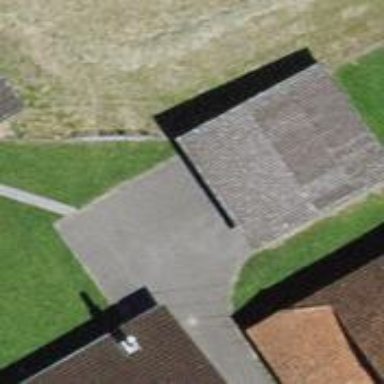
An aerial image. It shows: Garage.